Interaction volume radius: 5 \u00c5
Interaction volume height: 35 \u00c5
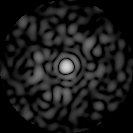
Disorder parameter: 0.8511